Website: macys
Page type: payment
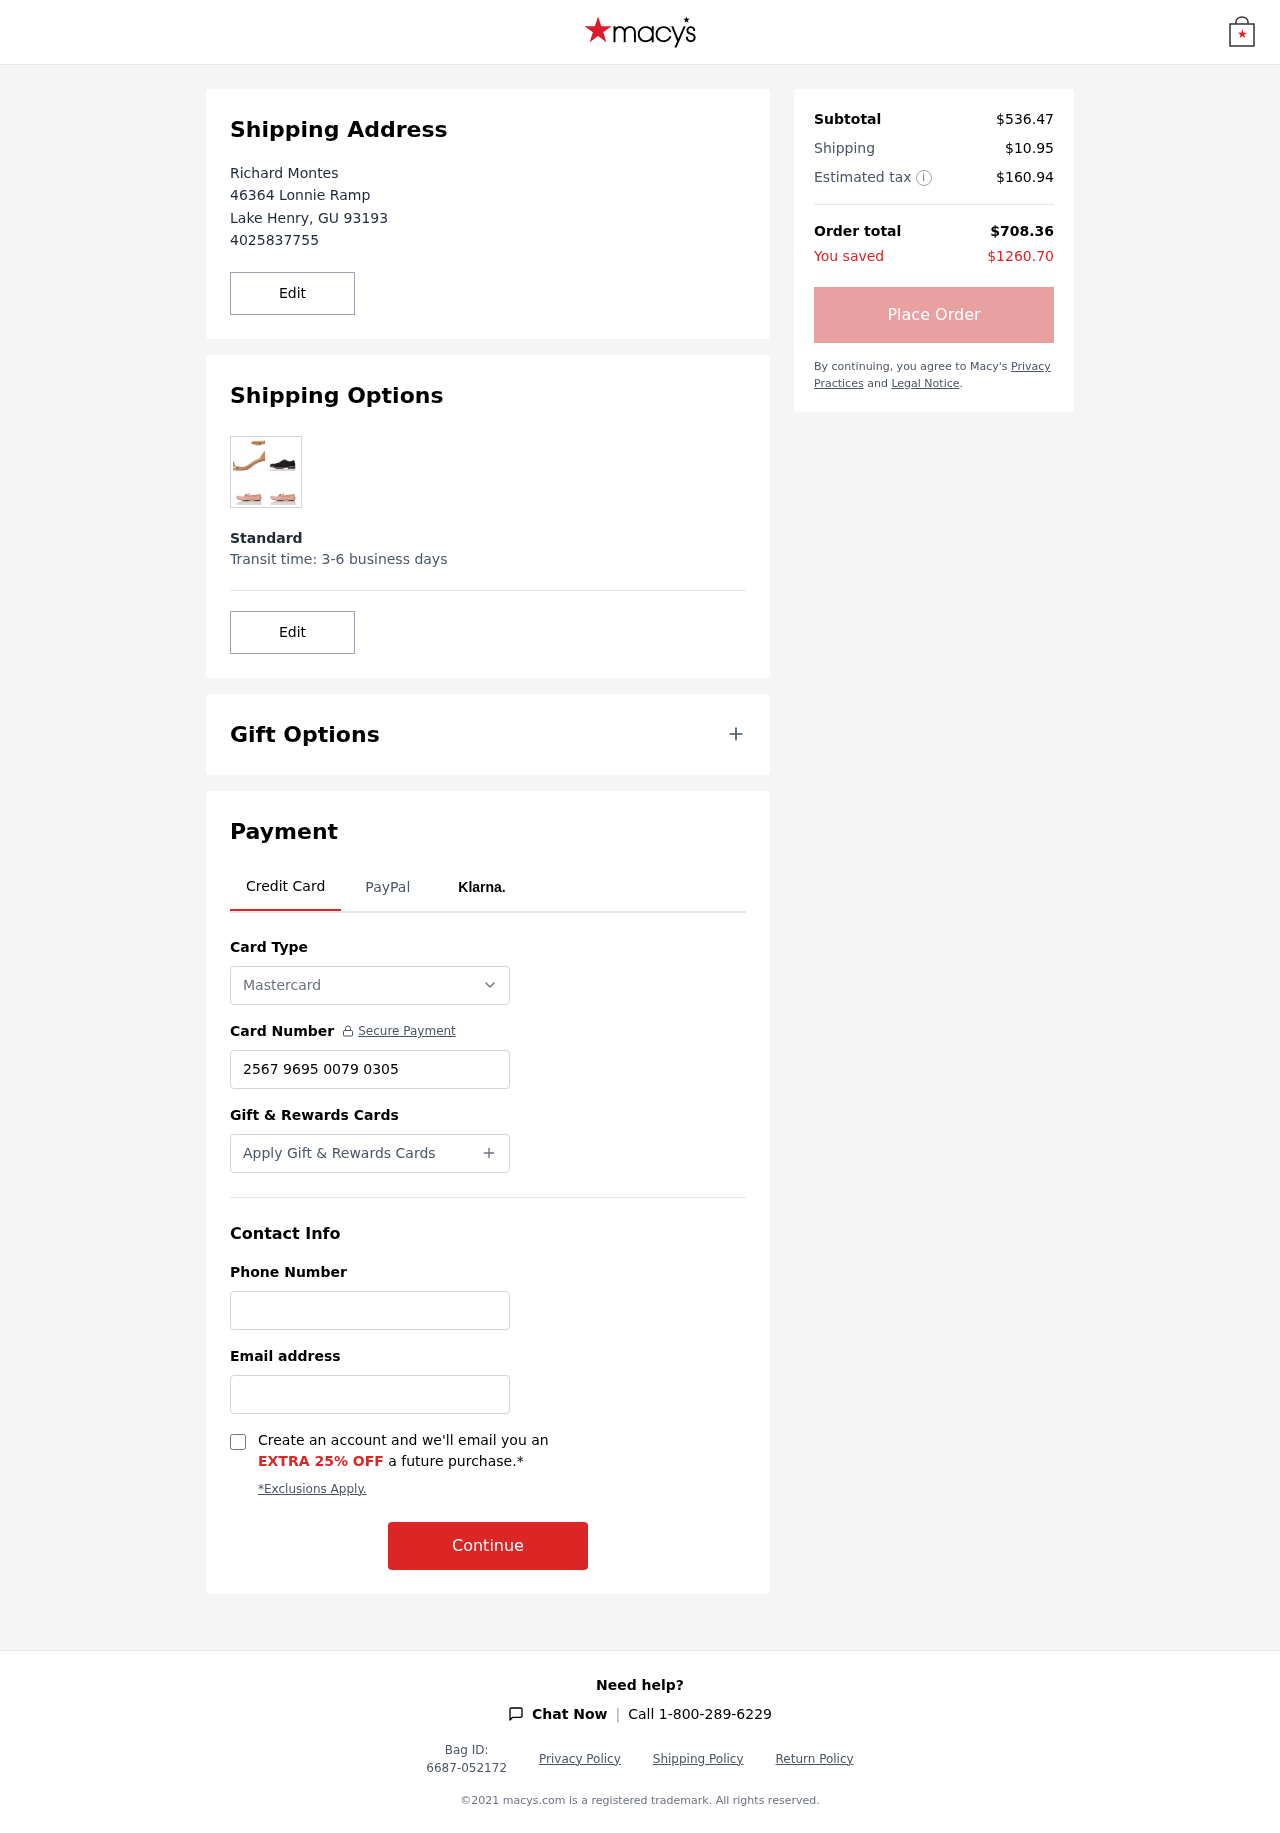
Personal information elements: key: PII_CARD_NUMBER
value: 2567 9695 0079 0305
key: PII_CARD_TYPE
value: Mastercard
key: PII_CITY
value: Lake Henry
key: PII_EMAIL
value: richardmontes@yahoo.com
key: PII_FULLNAME
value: Richard Montes
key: PII_PHONE
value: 4025837755
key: PII_POSTCODE
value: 93193
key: PII_STATE_ABBR
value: GU
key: PII_STREET
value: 46364 Lonnie Ramp
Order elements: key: ORDER_SUBTOTAL
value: $536.47
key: ORDER_SHIPPING_COST
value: $10.95
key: ORDER_TAX
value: $160.94
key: ORDER_TOTAL
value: $708.36
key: ORDER_SAVINGS
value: $1260.70